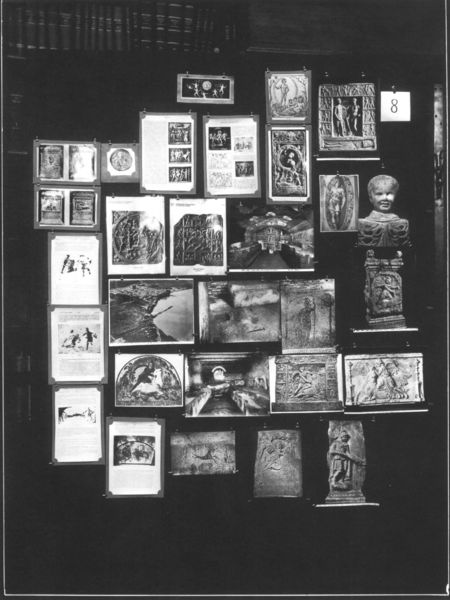
Titel: Mnemosyne (Bilderatlas, Fotos der Tafeln)
Künstler: Aby Warburg
Institution: London, The Warburg Institute Archive ©
Schlagwörter: blätter, kopf, weiß, fenster, paris, raum, schaufenster, alt, rahmen, innenraum, vorhang, figur, kind, skulptur, relief, bilder, bücher, fotos, figuren, tafel, büste, galerie, foto, fotografie, auslage, schwarz weiss, seite, kunst, seiten, gruselig, bibliothek, buchhandel, sammlung, fotographie, acht, münze, abbildungen, drucke, katalog, archiv, vortrag, artikel, nadar, karikaturen, zeitungsausschnitte, warburg, aby warburg, aby, 1920, 8, fenster schaufenster, tafel 8, ollektion, warburgarchiv, schwarz